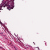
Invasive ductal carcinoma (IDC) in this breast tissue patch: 0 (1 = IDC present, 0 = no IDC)